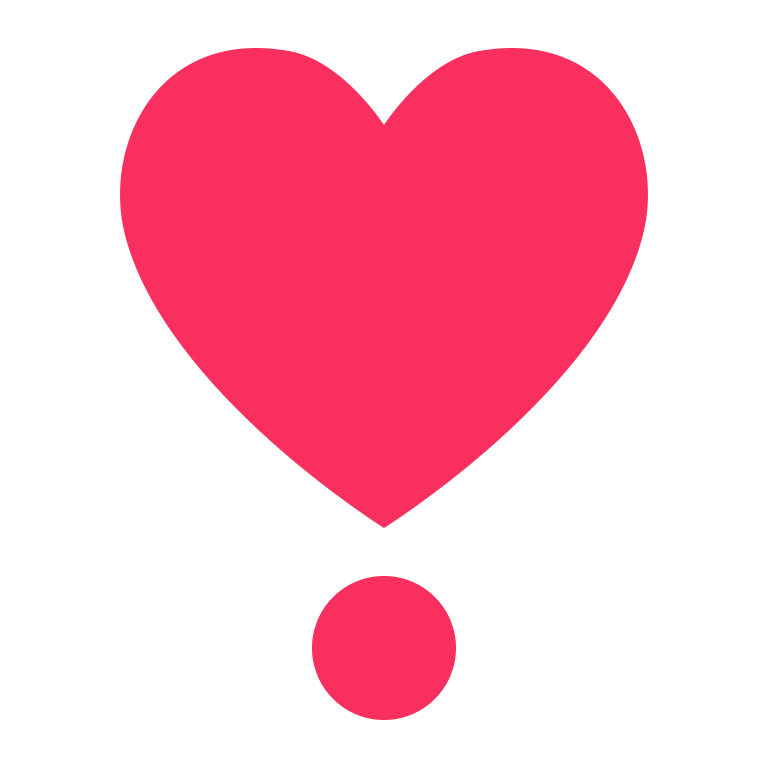
heart exclamation flat